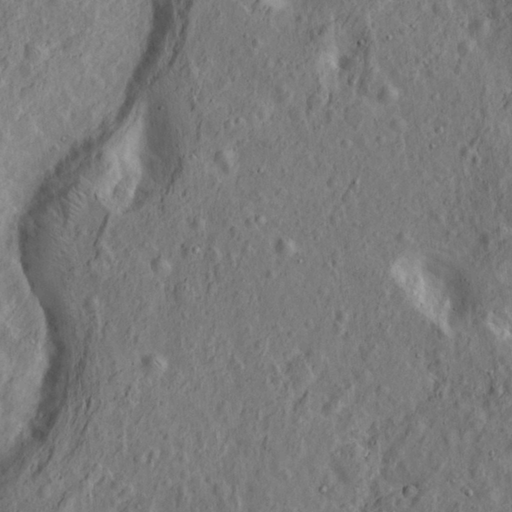
Objects detected: cone, cone